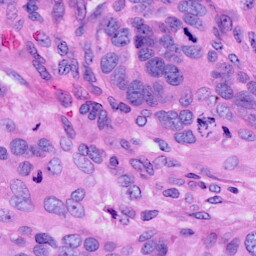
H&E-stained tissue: Ovarian